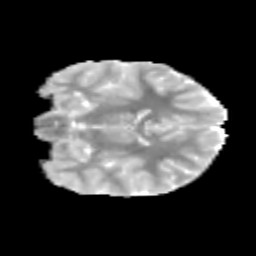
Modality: MD
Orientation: coronal
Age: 11
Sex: male
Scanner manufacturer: siemens
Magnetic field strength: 3 T
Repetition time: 3.8 s
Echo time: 0.07 s